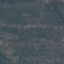
Label: HerbaceousVegetation